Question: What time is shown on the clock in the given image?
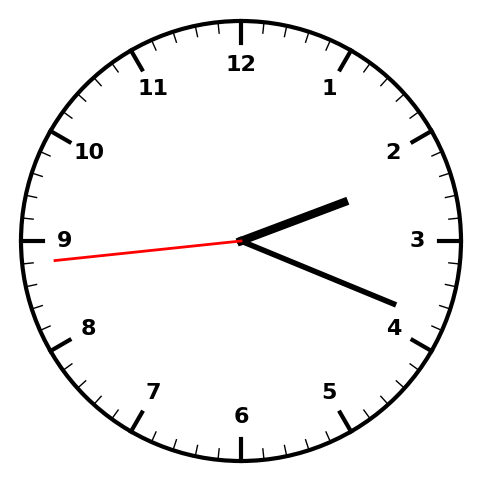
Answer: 02:18:44